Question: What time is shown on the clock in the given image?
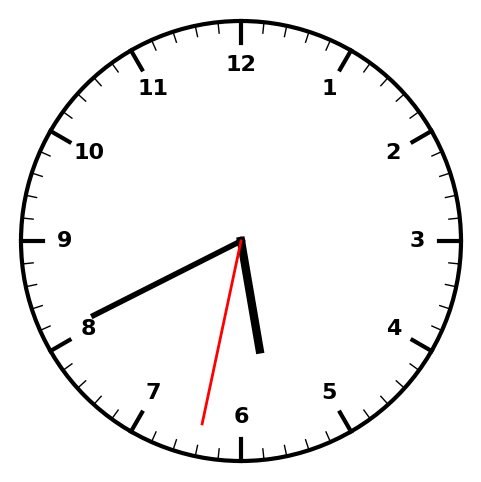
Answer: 05:40:32